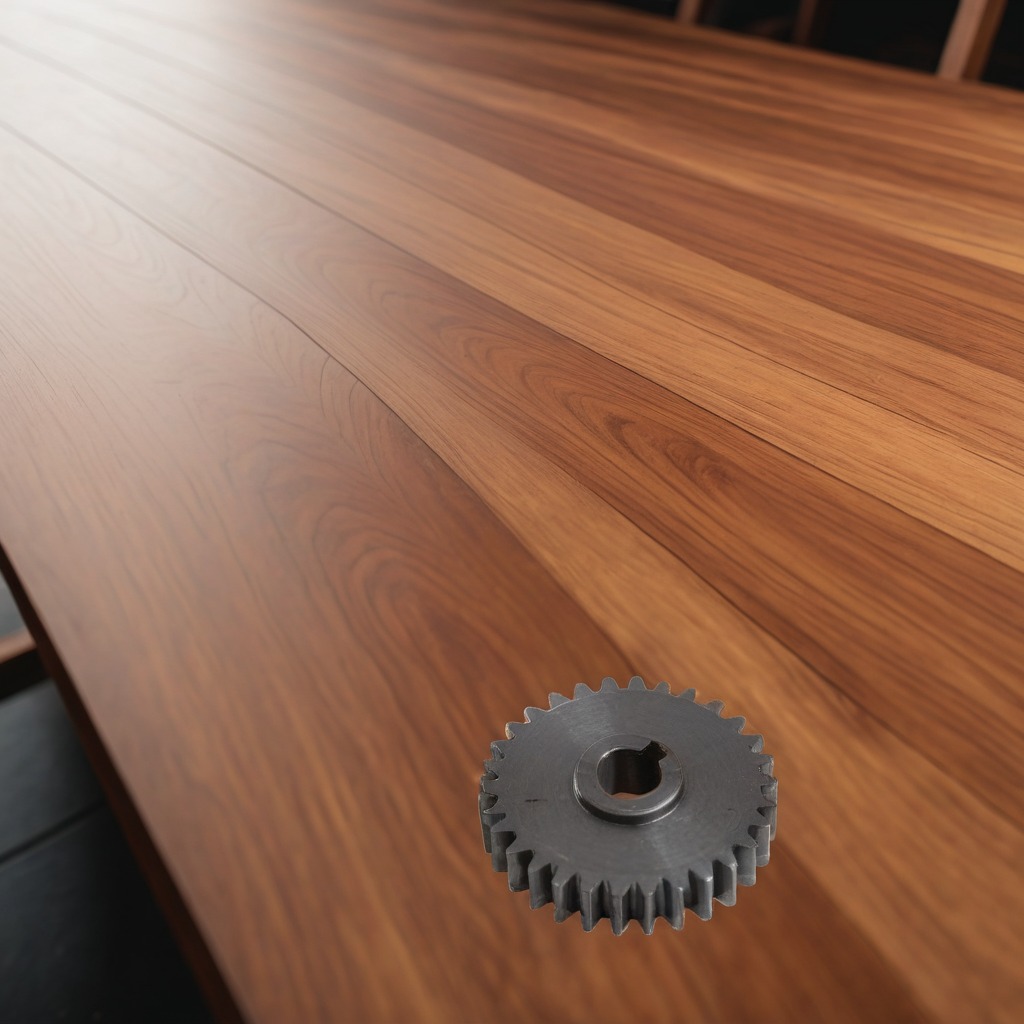
A steel gear with teeth lies on the wooden table in a carpentry studio.